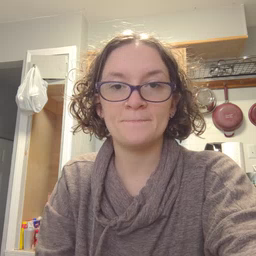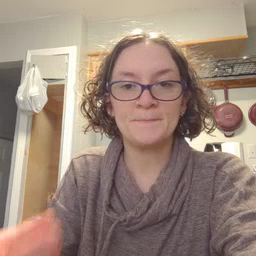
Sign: puppy